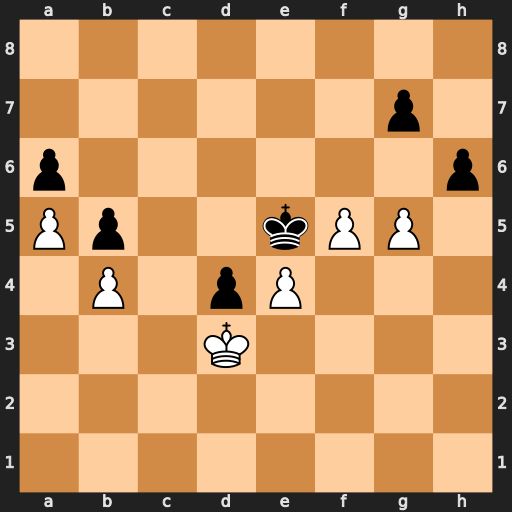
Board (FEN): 8/6p1/p6p/Pp2kPP1/1P1pP3/3K4/8/8
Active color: w
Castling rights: -
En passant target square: -
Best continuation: f6 gxf6 gxh6